Interaction volume radius: 10 \u00c5
Interaction volume height: 20 \u00c5
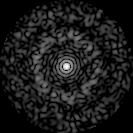
Disorder parameter: 0.8566